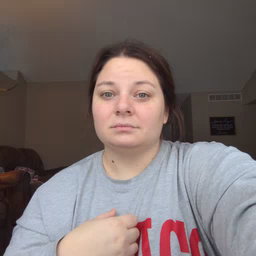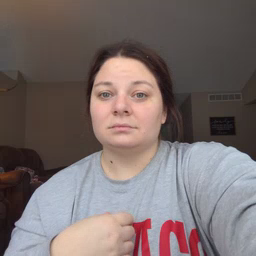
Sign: pretty